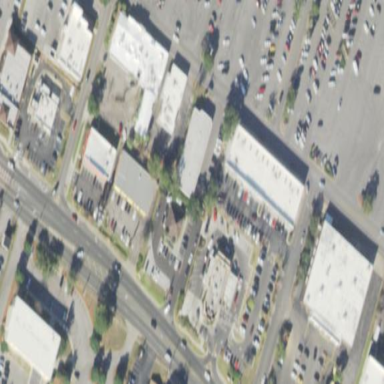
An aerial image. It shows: Commercial area.